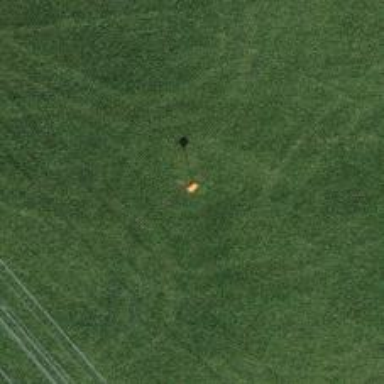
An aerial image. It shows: Aerial marker supported by pole.